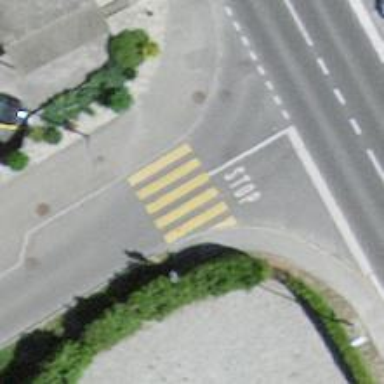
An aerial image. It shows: Zebra crossing on the road.